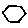
Label: hexagon